Interaction volume radius: 5 \u00c5
Interaction volume height: 35 \u00c5
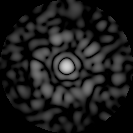
Disorder parameter: 0.8186